Question: I have two elements that share a label.

I need to add/remove a CSS class on it as the two elements are being validated. If one or both are invalid - label needs to turn red. If both are valid - label is marked as valid.
Can't figure out how to do it without entering an endless loop, where one element triggers the other's validation, which in turn triggers the first one's, etc. I can only think of using the highlight/unhighlight methods for now.
Here is a <URL> to play with.
'''
$("#my-profile-form").validate({
errorContainer: "#errorProfile",
highlight: function(el, errorClass, validClass) {
var $el = $(el);
if($el.attr('name') == 'state'){
$el.addClass(errorClass).removeClass(validClass);
$el.parents('fieldset').addClass('error');
} else if ($el.attr('name') == 'zip') {
$el.addClass(errorClass).removeClass(validClass);
} else {
$el.parents('fieldset').addClass(errorClass);
}
},
unhighlight: function(el, errorClass, validClass) {
var $el = $(el);
if($el.attr('name') == 'state'){
$el.removeClass(errorClass).addClass(validClass);
} else if($el.attr('name') == 'zip') {
$el.removeClass(errorClass).addClass(validClass);
} else {
$el.parents('fieldset').removeClass(errorClass);
}
},
errorPlacement: function(error,element) {
return true;
},
ignore: "", // needed to validate drop-downs in IE
rules: {
zip: {
postalcode: true,
required: true
}
},
messages: {
zip: {
postalcode: "&nbsp;Please specify a valid zip code.",
required: "&nbsp;The zip field is required."
}
}
});
'''
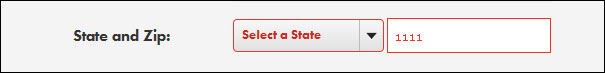
Answer: Ended up not using validator to solve the issue. I attach a 'change' handler to both elements and do all the work in there.
'''
var v_profile = $("#my-profile-form").data('validator');
$("select.state, input.zip").on('change', { errorClass: v_profile.settings.errorClass, validClass: v_profile.settings.validClass }, function(ev){
var validator = $(this).parents('form').data('validator');
var res1 = validator.element( "select.state" );
var res2 = validator.element( "input.zip" );
if(res1 && res2){
$(this).parents('fieldset').addClass(ev.data.validClass).removeClass(ev.data.errorClass);
} else {
$(this).parents('fieldset').addClass(ev.data.errorClass).removeClass(ev.data.validClass);
}
});
'''